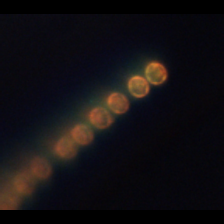
Taxon: Stephanopyxis
Group: Diatoms